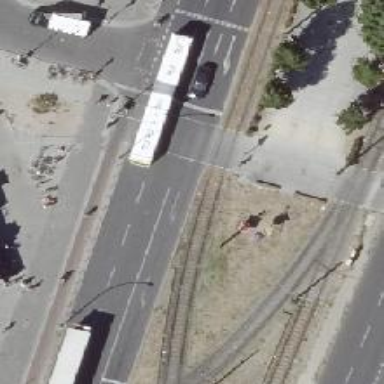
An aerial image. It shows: Crossing with traffic signals.